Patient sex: M
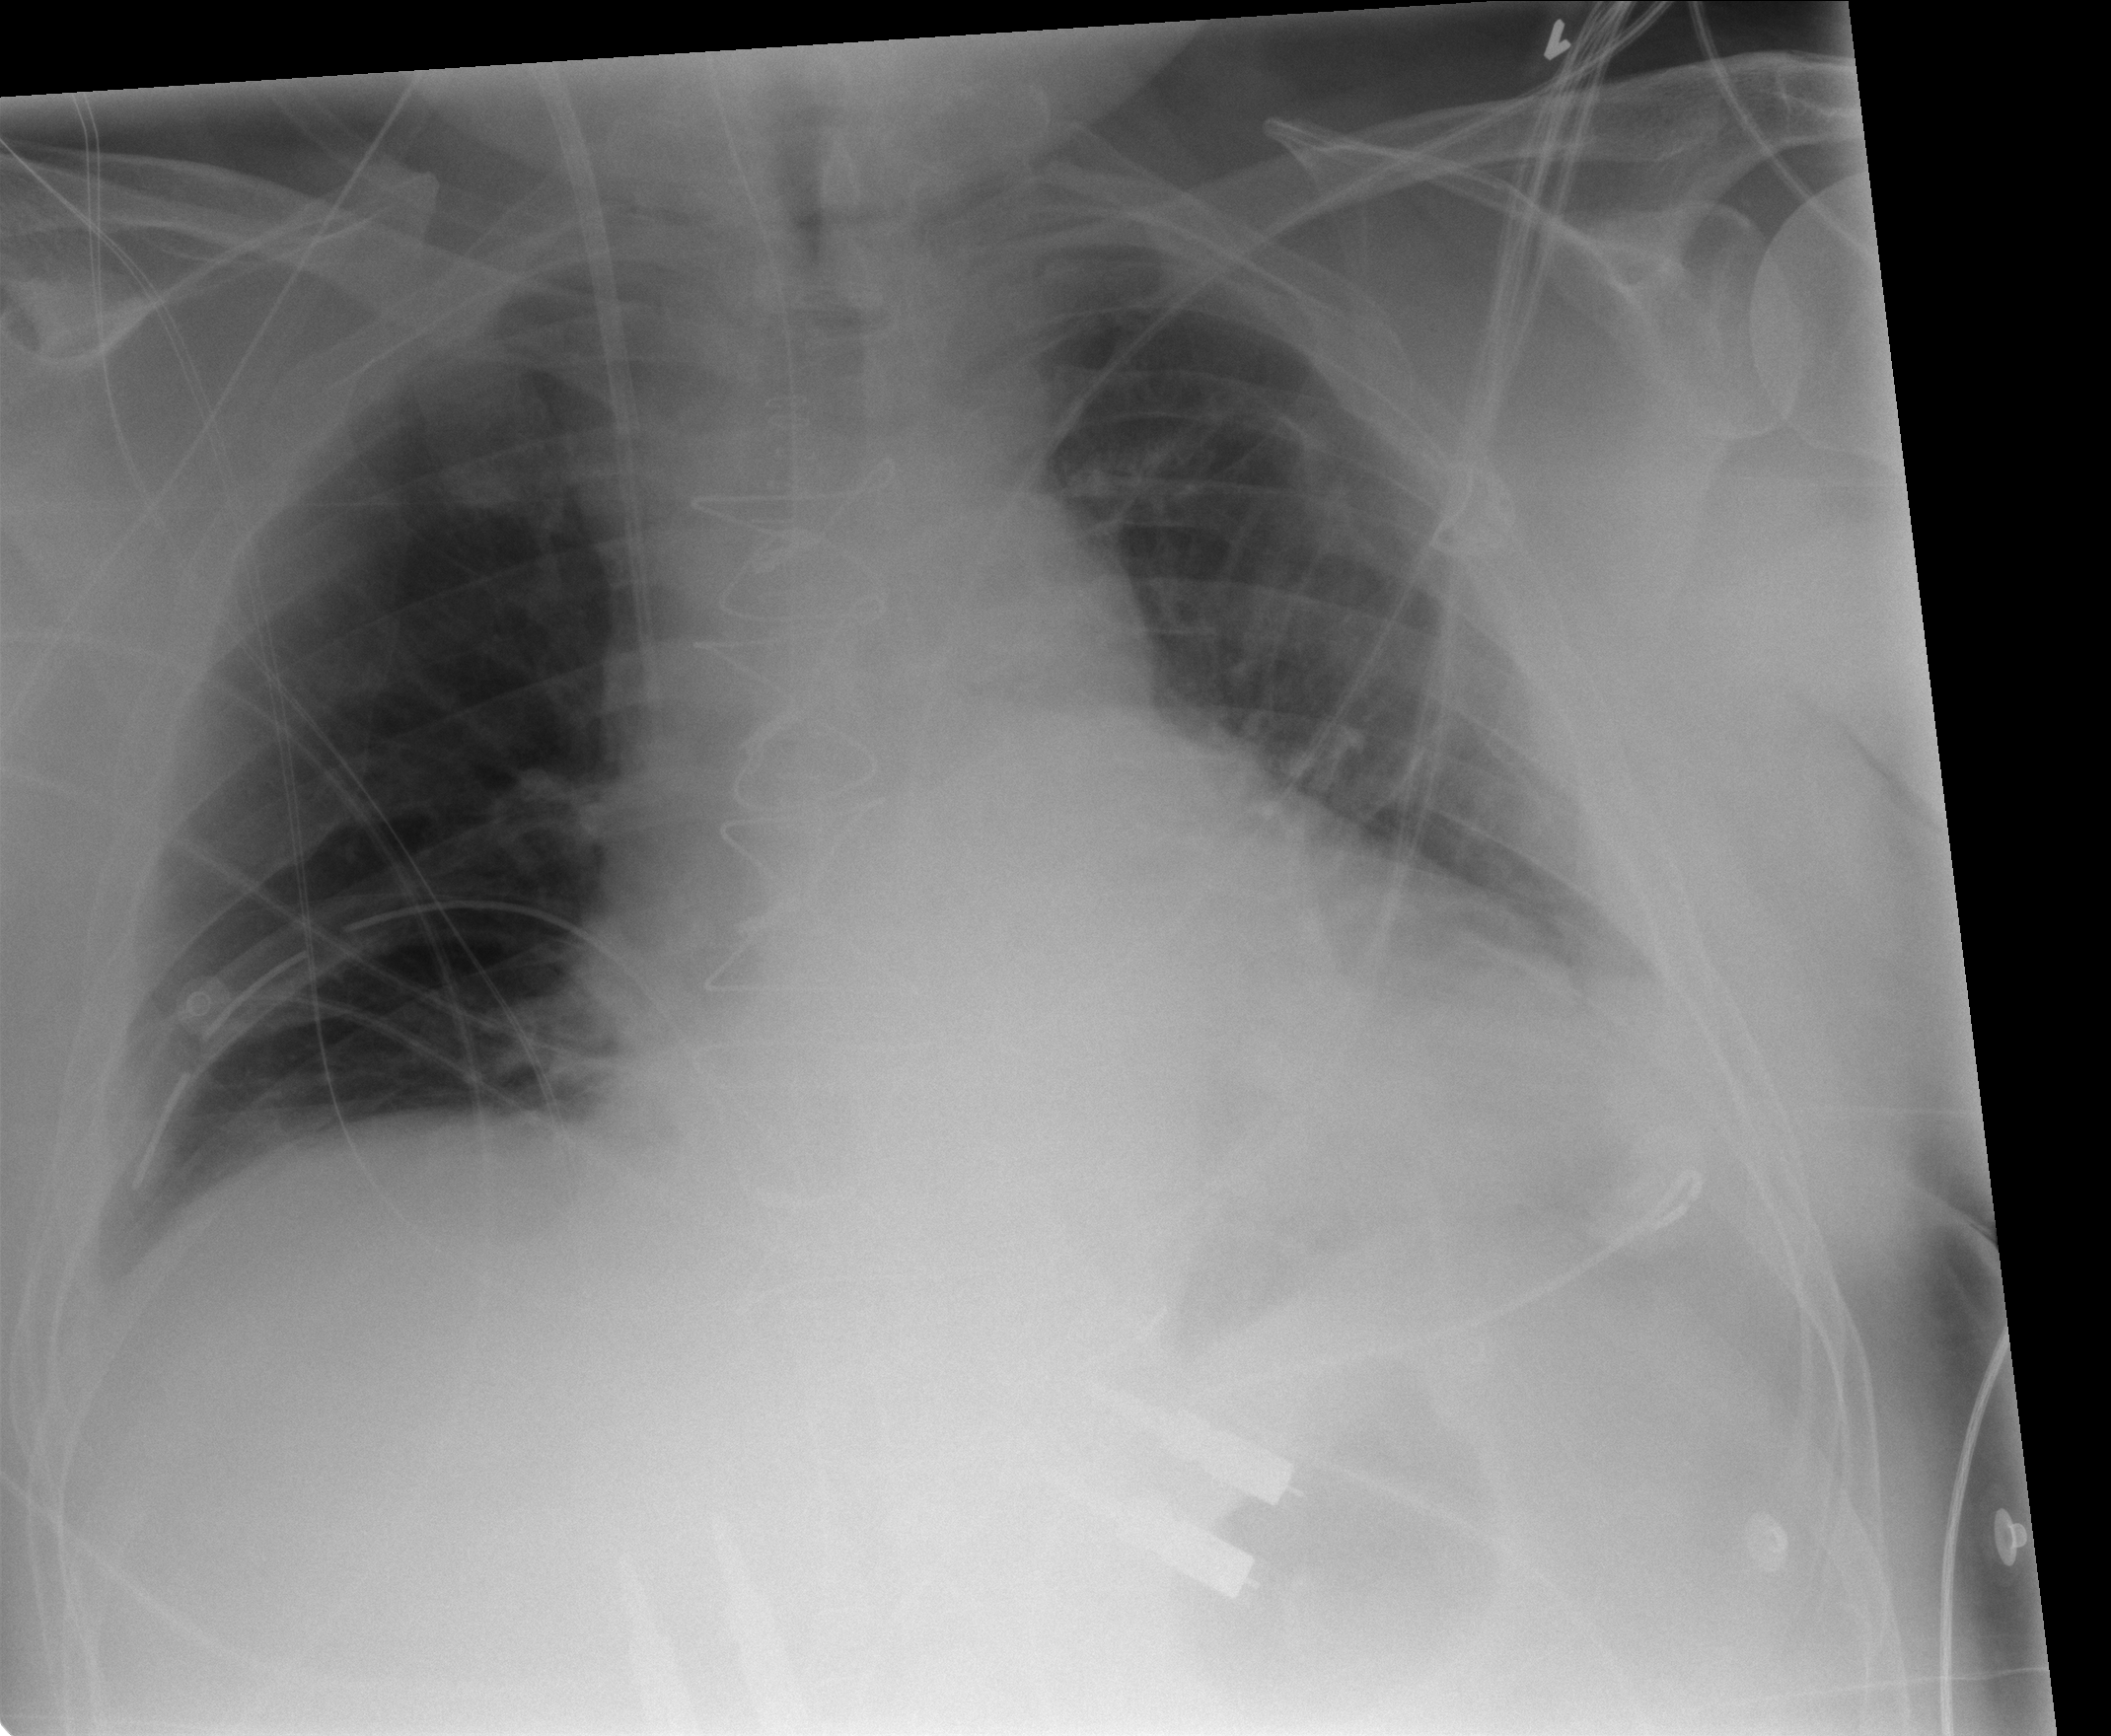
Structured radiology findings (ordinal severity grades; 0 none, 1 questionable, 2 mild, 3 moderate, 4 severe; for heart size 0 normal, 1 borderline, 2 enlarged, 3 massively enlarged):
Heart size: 2
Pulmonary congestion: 0
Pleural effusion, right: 1
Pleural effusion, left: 2
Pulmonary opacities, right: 0
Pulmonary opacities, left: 0
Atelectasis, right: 2
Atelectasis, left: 2